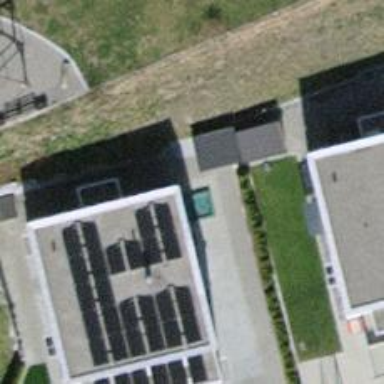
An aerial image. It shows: Solar photovoltaic panel generator.